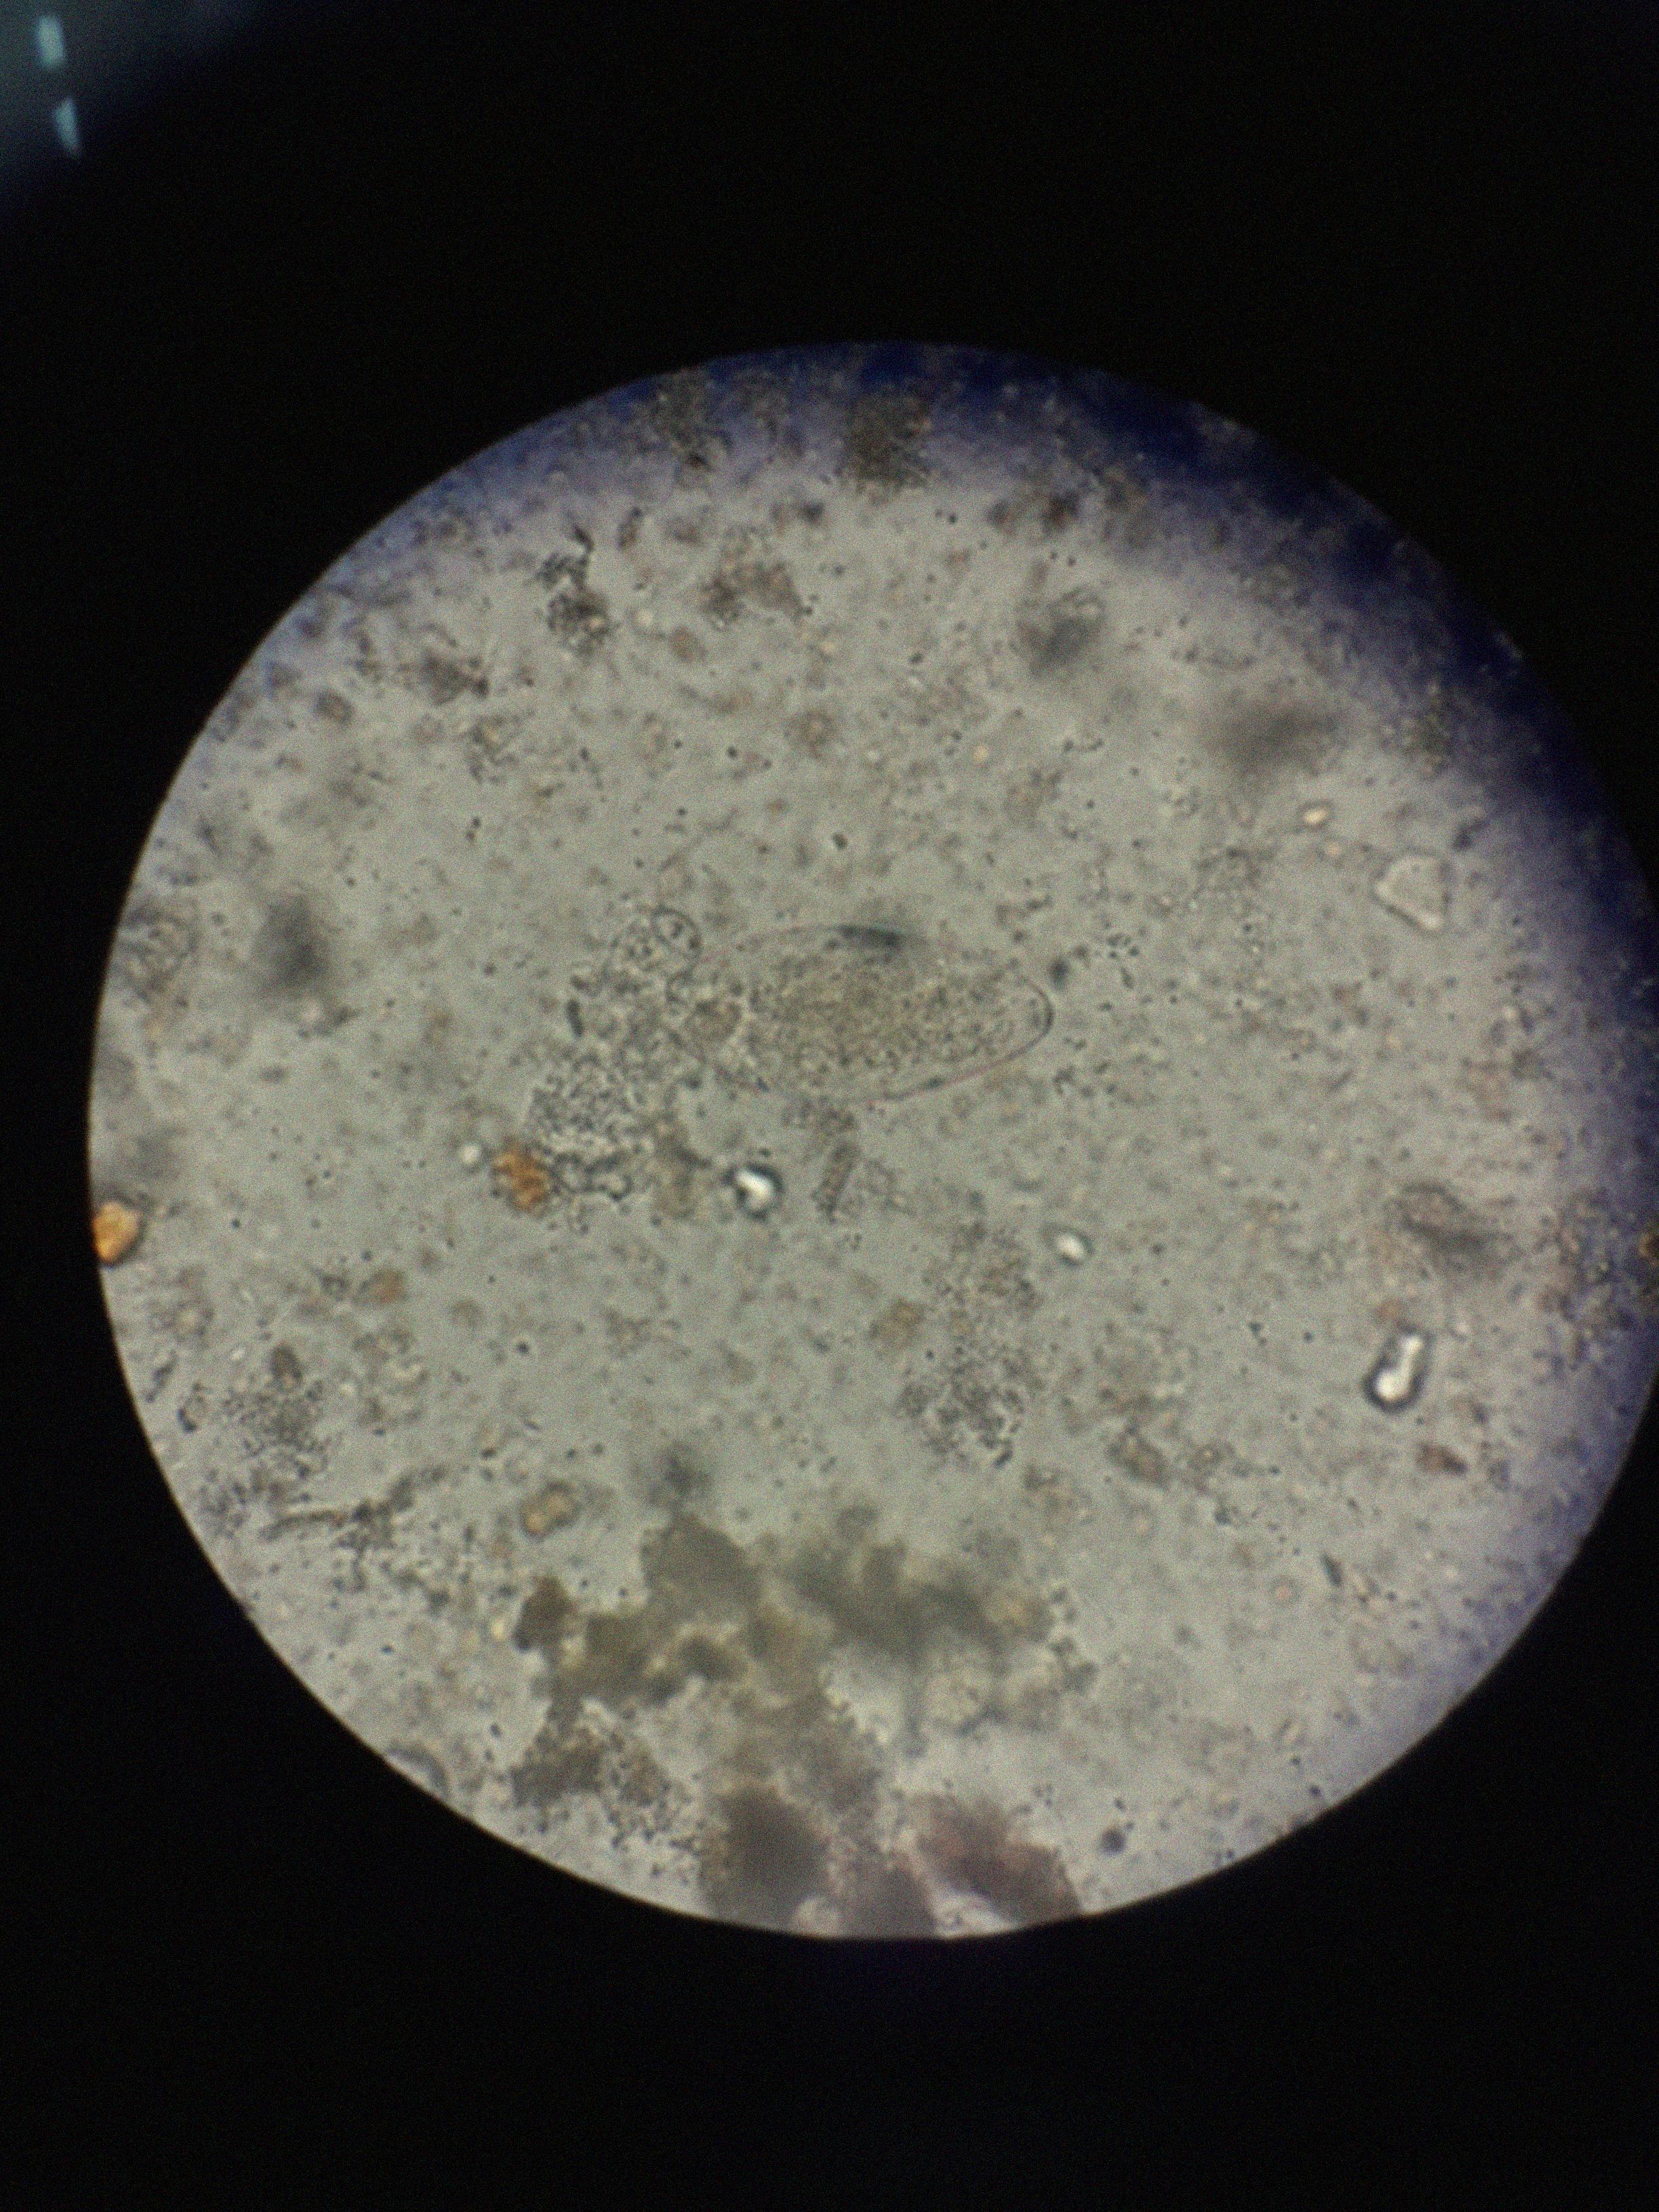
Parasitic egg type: Fasciolopsis buski